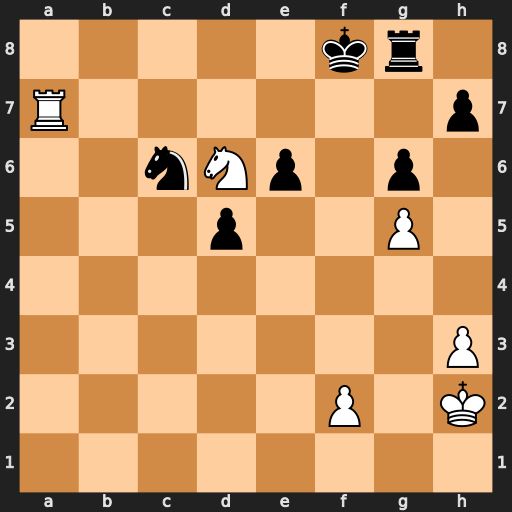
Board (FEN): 5kr1/R6p/2nNp1p1/3p2P1/8/7P/5P1K/8
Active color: w
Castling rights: -
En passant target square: -
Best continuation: Rf7#